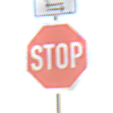
Verkehrszeichen: Stop
Zusatzzeichen oben: RichtungsangabeDurchPfeile9
Umgebung: Outdoor, Nature
Tageszeit: SunriseSunset
Wetter: Clear
Licht: Natural
Jahreszeit: NotSpecified
Kontrast: LowContrast